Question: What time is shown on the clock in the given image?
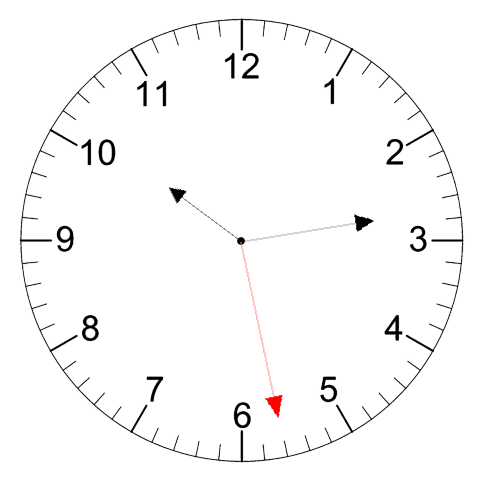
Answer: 10:13:28